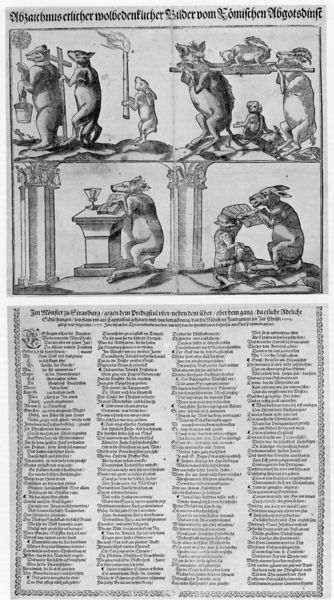
Titel: Abzaichnus etlicher wolbedenklicher Bilder vom Römischen Abgotsdinst
Künstler: Tobias Stimmer
Standort: Zürich.
Institution: Wickiana
Schlagwörter: baum, feuer, kampf, wolf, schwarz, säule, säulen, weiss, zeichnung, tier, tiere, trinken, rahmen, kirche, kelch, ohren, esel, affe, hase, hasen, schrift, bilder, trage, spalten, pilaster, essen, karikatur, deutsch, flamme, buch, glaube, kreuz, religion, druck, schwarzweiss, illustration, karrikatur, text, zeitung, buchstaben, überschrift, altar, kapitelle, pult, kapitell, pfote, fuchs, schnauze, fabel, hörner, bock, fackel, szenen, ziegenbock, texte, flugblatt, erklärung, kreutz, simultan, sruck, buchkunst, vermenschlichung, wörtwe, lehrreich